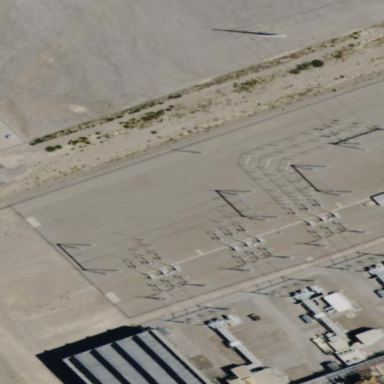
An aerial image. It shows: Outdoor transmission substation.